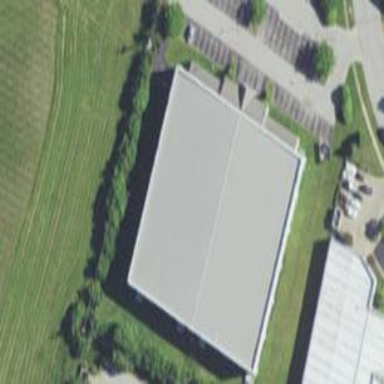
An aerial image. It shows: Sports centre building.